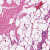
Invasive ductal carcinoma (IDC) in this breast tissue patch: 0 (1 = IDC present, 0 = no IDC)